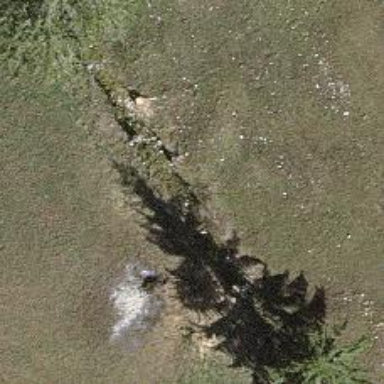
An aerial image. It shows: Dry stone wall barrier.